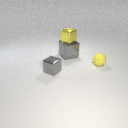
large gray metal cube below small yellow metal cube